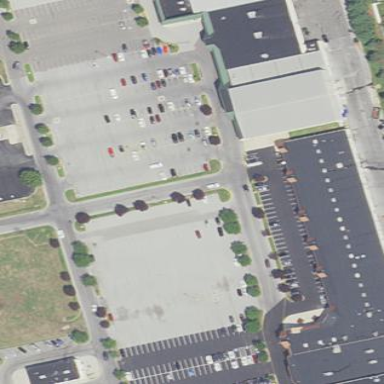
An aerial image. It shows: Retail area.